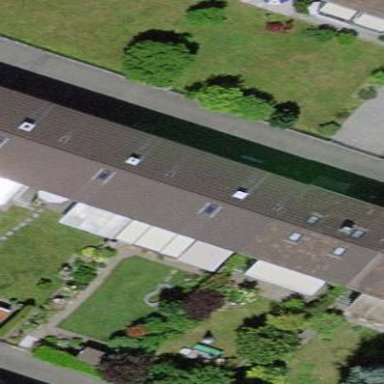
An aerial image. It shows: Residential building with gabled roof made of roof tiles.